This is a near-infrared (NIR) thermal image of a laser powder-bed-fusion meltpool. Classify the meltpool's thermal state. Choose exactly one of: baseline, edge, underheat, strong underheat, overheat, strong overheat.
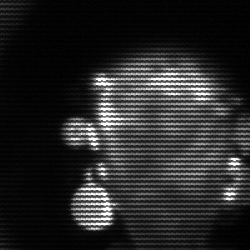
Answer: baseline